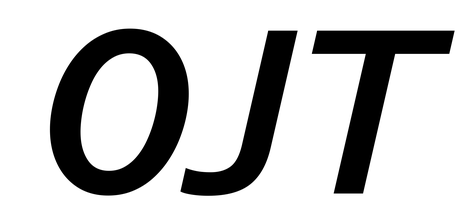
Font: InstrumentSans-Italic_SemiBold_Italic